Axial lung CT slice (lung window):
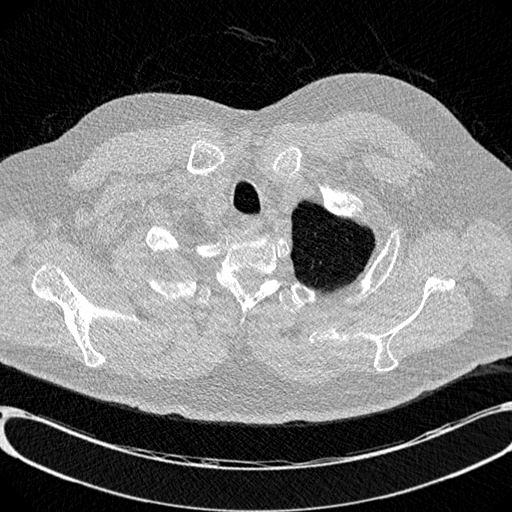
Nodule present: no